Fundus camera: zeiss
Shooting center: fovea
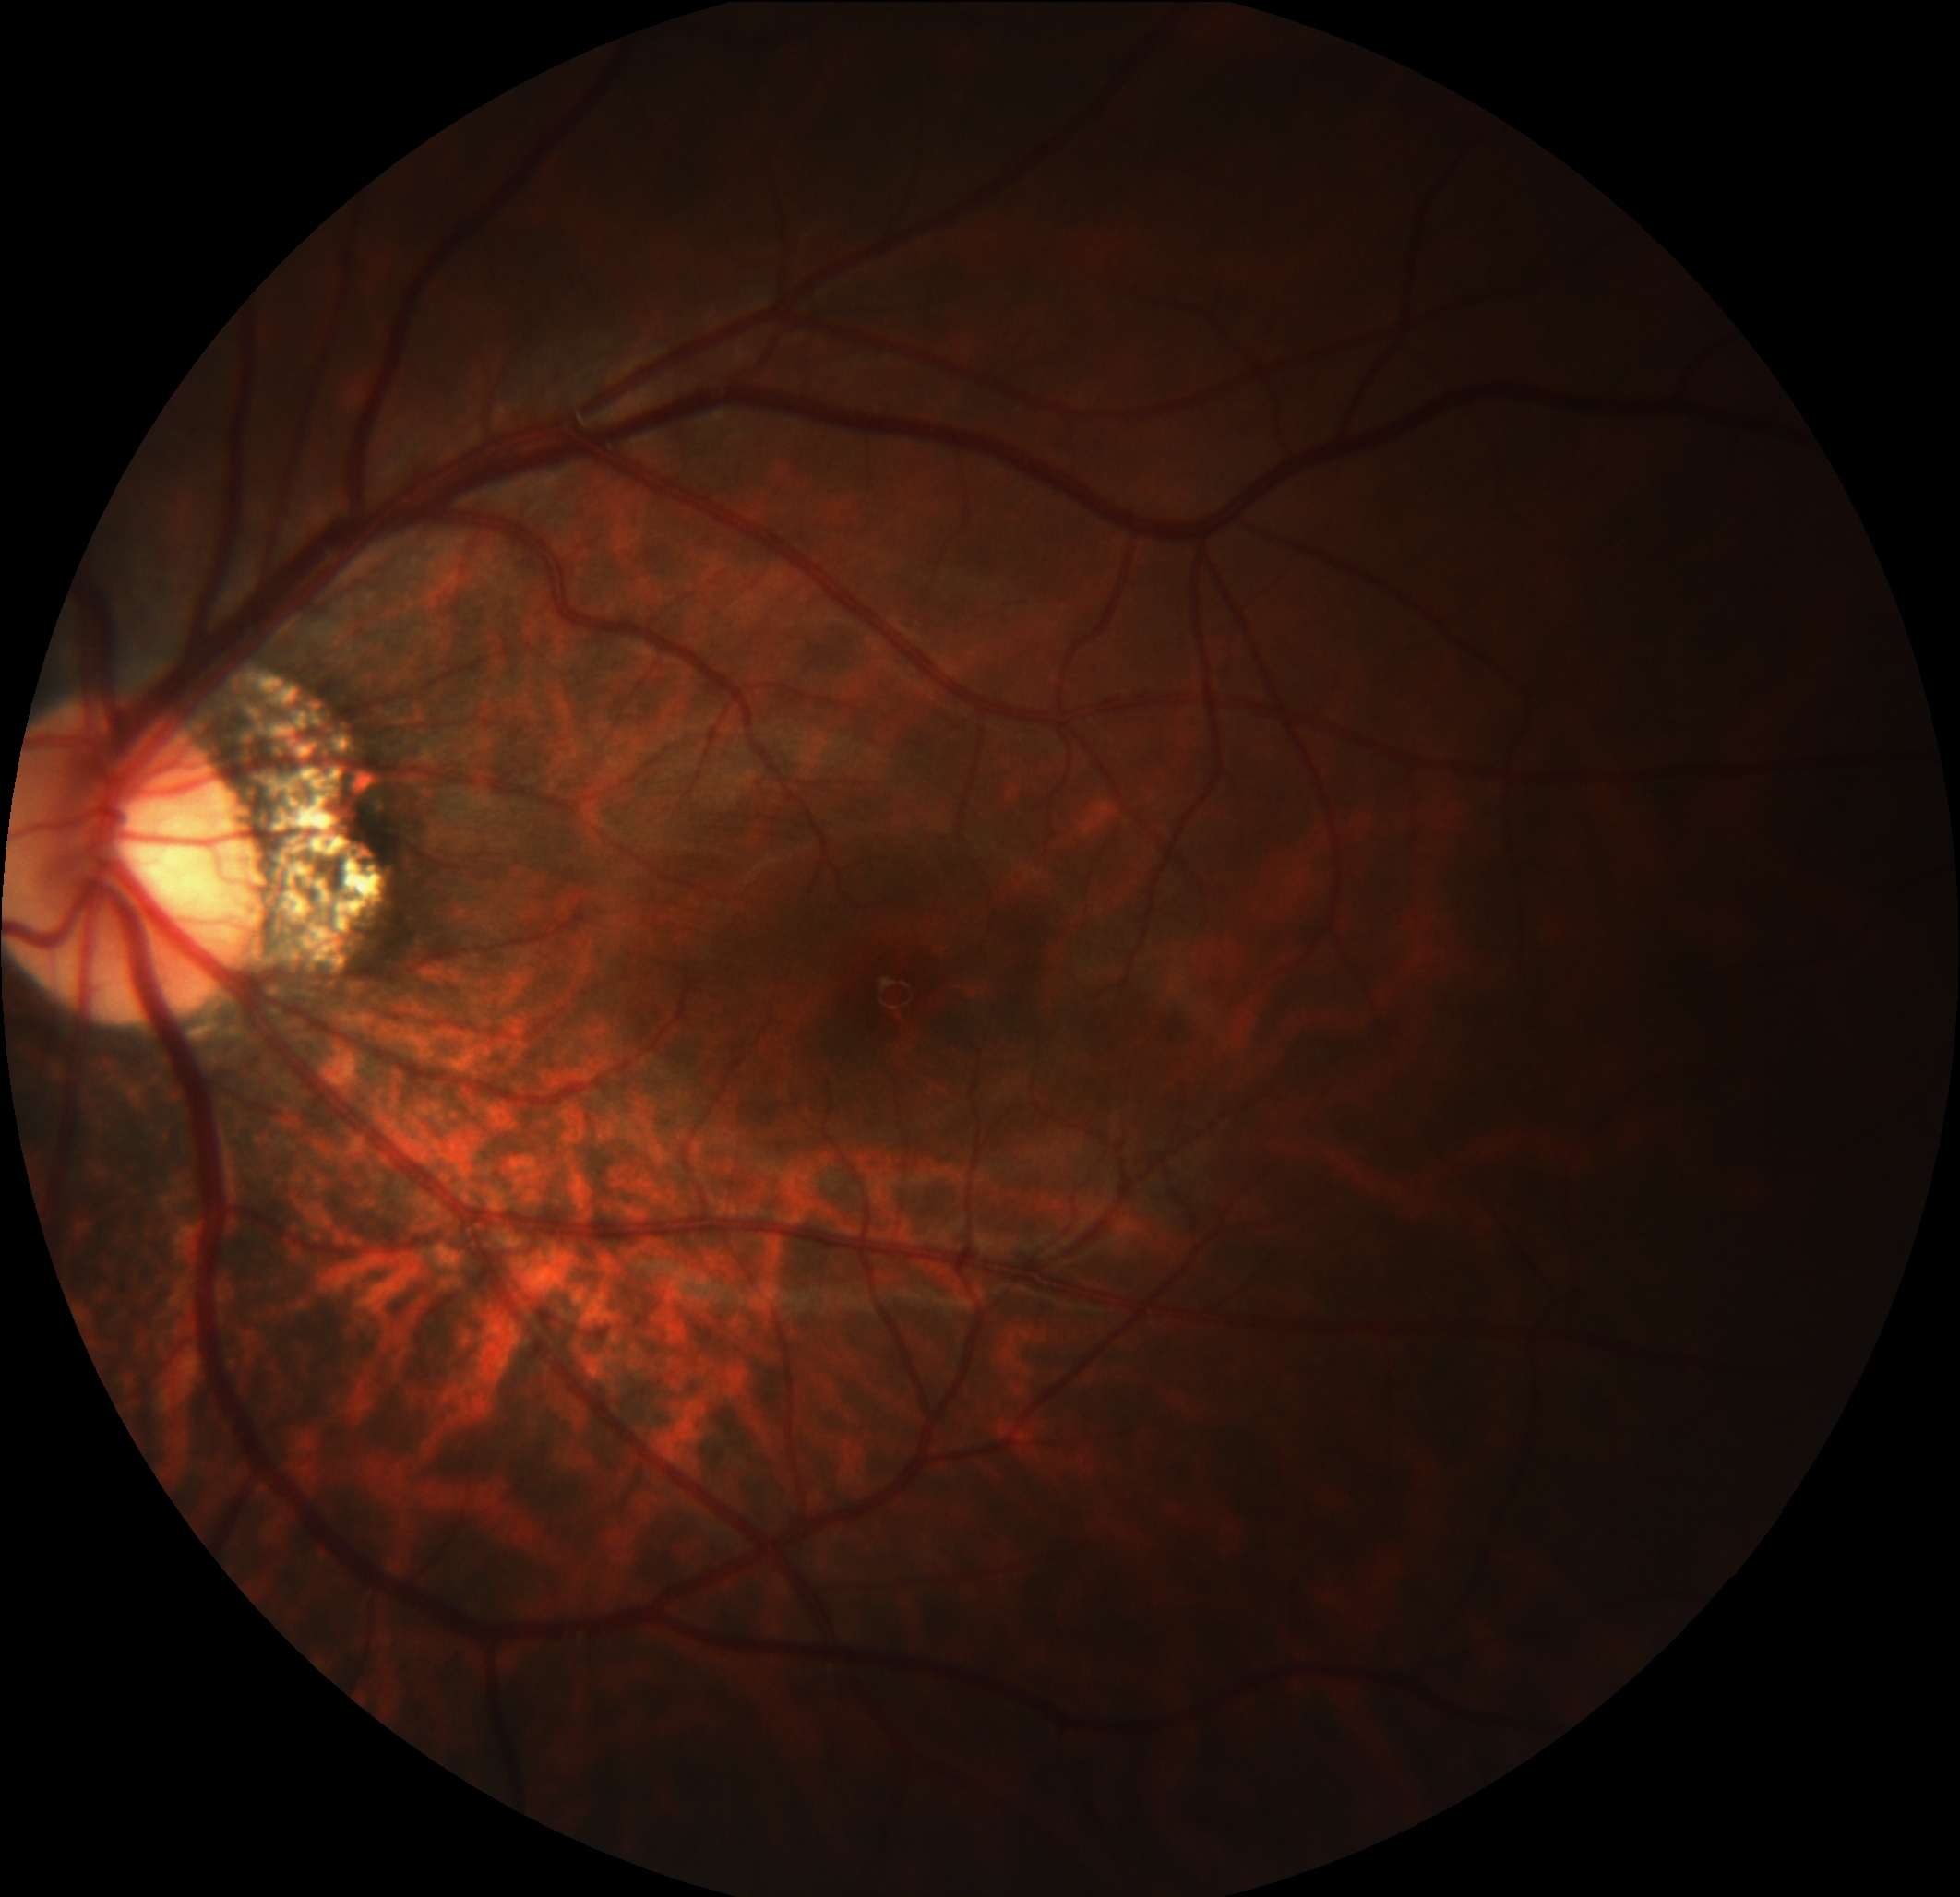
Pathologic myopia: yes
Patchy retinal atrophy: present
Retinal detachment: absent